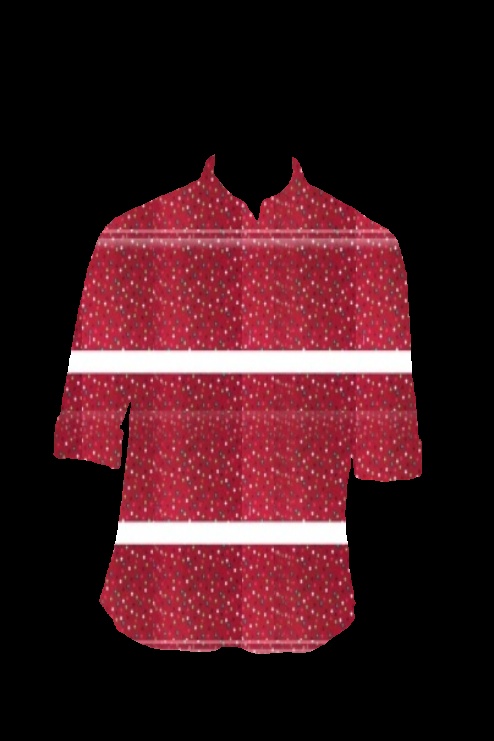
red multi dot tee